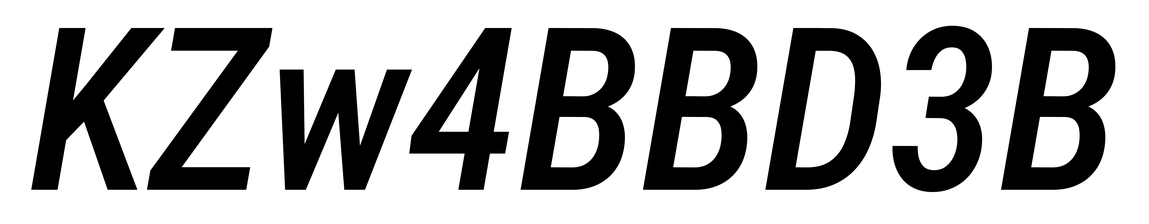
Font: Roboto-Italic_Condensed_Medium_Italic